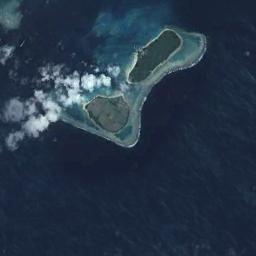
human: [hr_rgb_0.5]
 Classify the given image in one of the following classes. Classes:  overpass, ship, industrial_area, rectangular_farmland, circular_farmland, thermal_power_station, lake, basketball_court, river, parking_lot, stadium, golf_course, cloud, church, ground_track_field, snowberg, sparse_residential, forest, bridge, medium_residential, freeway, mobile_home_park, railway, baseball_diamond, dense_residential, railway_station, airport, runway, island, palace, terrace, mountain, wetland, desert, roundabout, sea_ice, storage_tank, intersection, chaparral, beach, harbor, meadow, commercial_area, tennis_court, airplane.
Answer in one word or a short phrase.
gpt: island